Interaction volume radius: 5 \u00c5
Interaction volume height: 20 \u00c5
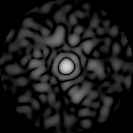
Disorder parameter: 0.8549